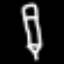
Label: pencil